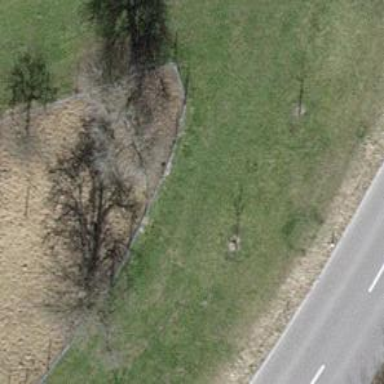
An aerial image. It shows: Urban tree adds touch of nature to the surroundings.